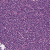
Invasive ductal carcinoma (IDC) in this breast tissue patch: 1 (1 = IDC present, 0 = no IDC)